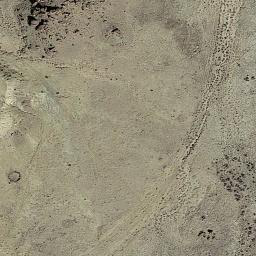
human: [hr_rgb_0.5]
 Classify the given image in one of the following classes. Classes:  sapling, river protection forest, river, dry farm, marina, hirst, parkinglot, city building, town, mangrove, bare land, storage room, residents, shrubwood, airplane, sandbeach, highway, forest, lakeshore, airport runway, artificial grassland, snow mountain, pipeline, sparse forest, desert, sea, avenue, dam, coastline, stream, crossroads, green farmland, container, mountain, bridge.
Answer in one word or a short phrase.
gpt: bare land